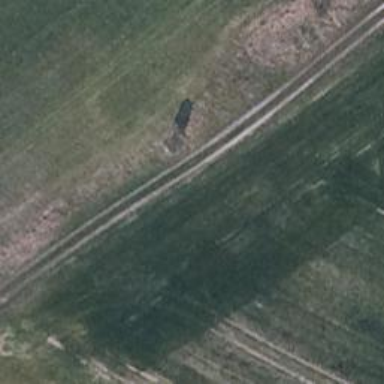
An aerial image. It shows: Hunting stand.